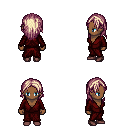
a pixel art fantasy rpg character, female body template, human, dark skin, red robe, gold greaves, white blonde long hairstyle, maroon shoes, four views (front, back, left, right), 2x2 character sprite sheet, small pixel art, hard edges, no anti-aliasing